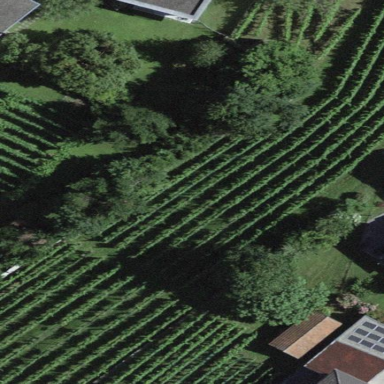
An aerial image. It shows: Vineyard.